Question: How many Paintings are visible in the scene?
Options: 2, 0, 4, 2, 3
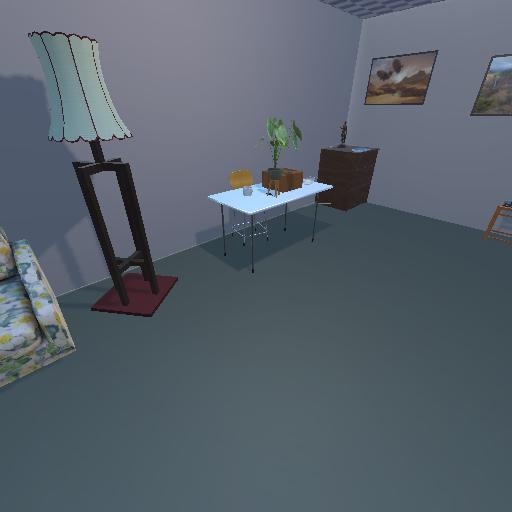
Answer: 2